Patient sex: M
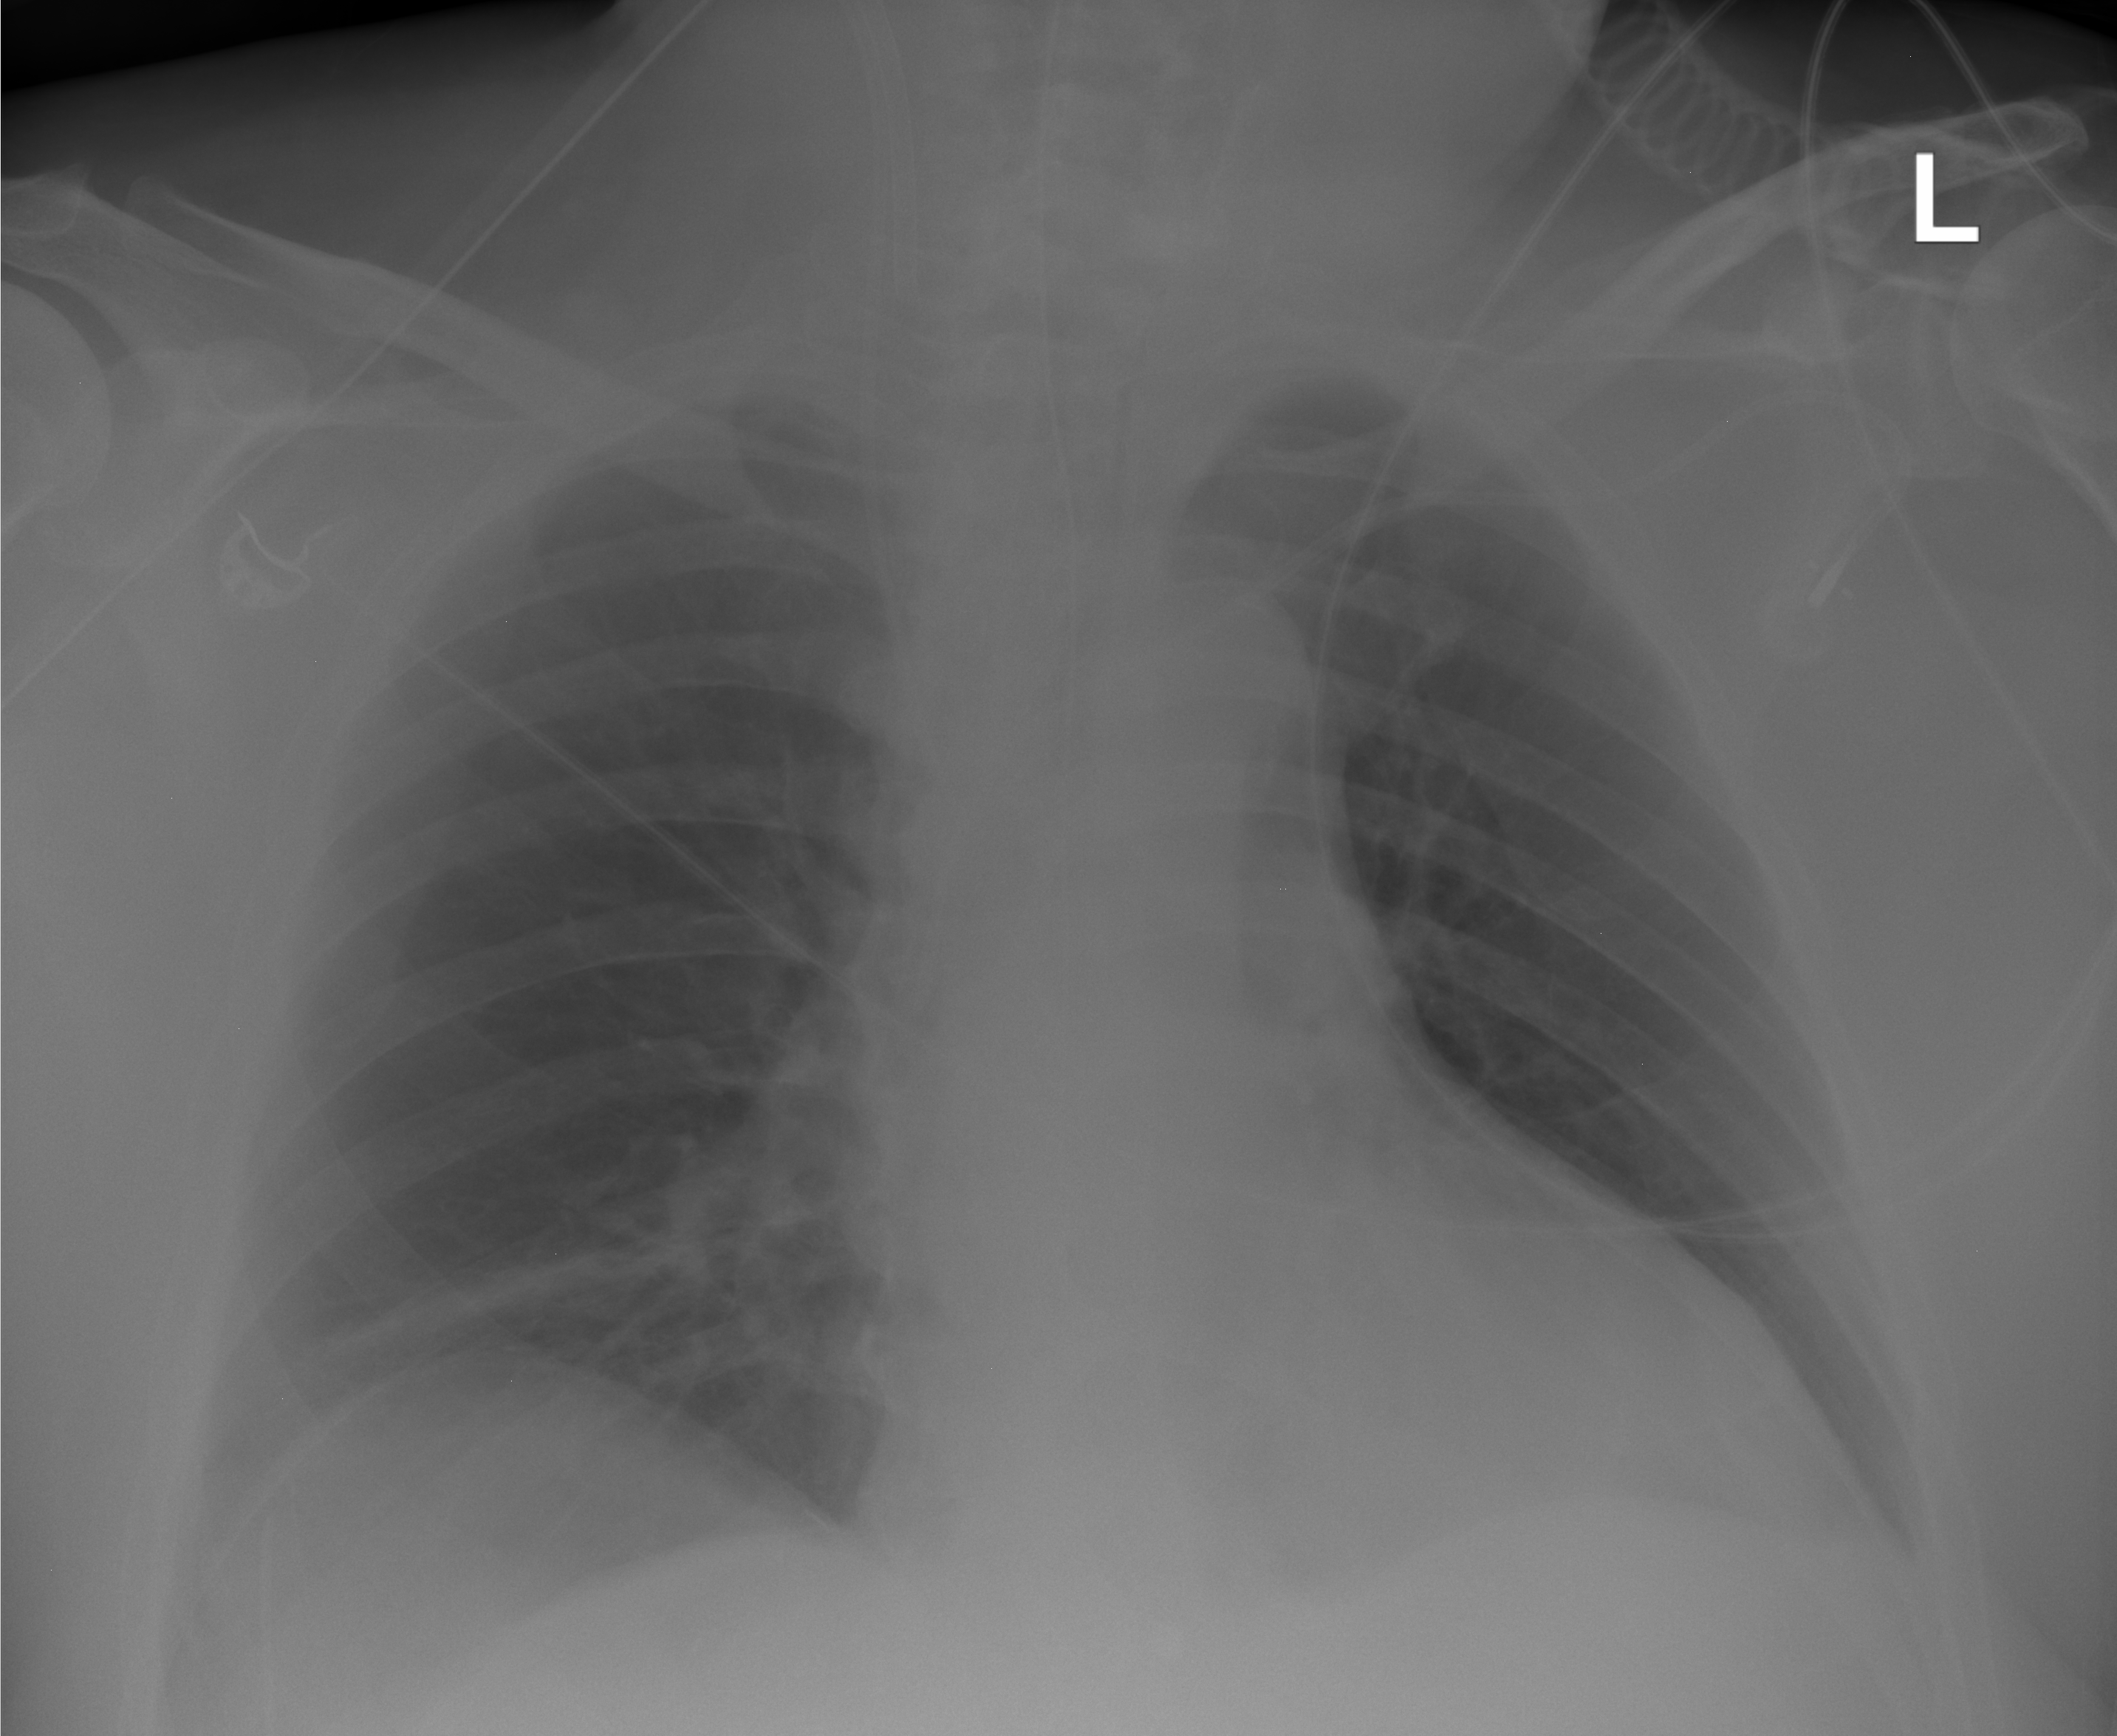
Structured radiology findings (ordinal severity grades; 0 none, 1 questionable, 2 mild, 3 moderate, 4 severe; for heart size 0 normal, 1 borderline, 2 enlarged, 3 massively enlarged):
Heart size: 0
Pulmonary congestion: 0
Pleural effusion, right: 0
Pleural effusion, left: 0
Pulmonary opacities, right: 0
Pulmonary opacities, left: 0
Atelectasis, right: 2
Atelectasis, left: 0